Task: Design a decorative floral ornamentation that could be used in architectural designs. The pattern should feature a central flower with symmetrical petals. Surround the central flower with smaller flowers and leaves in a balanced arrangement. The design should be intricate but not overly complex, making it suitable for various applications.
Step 529:
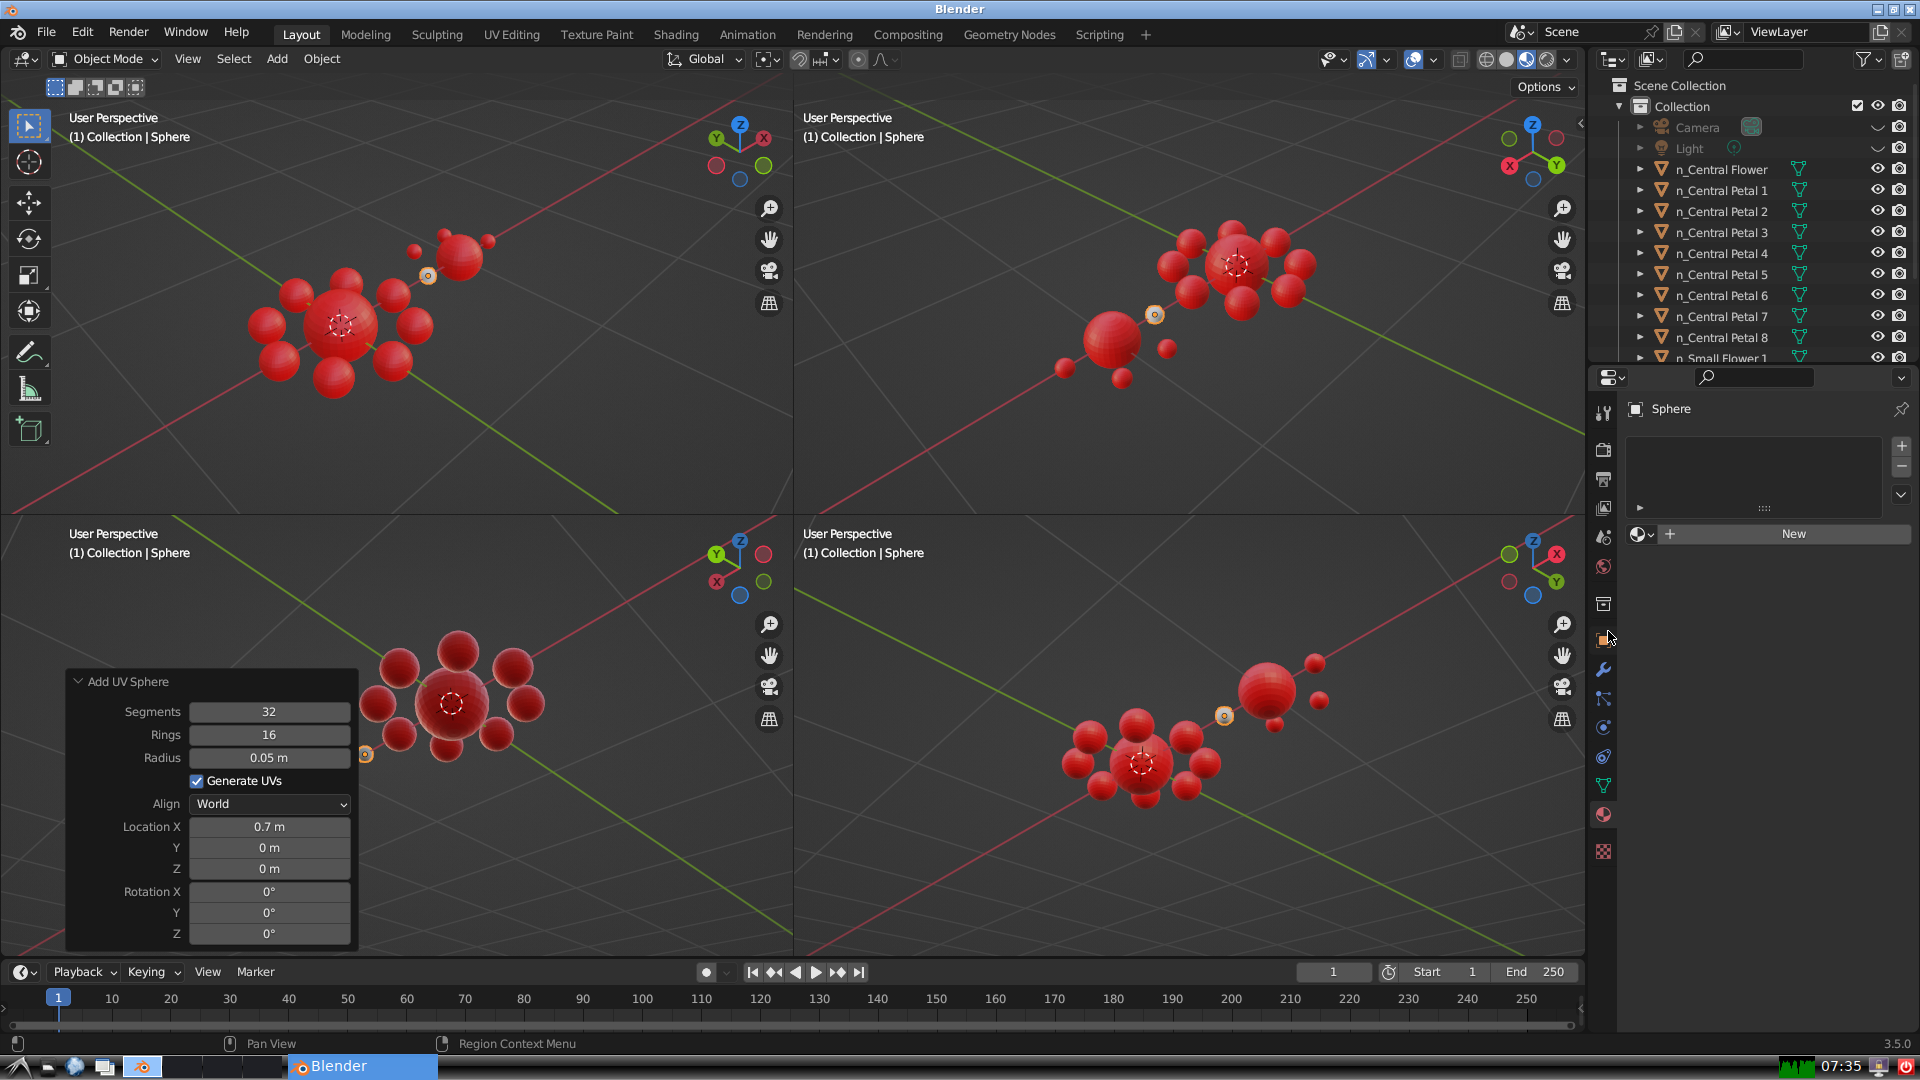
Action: click: no